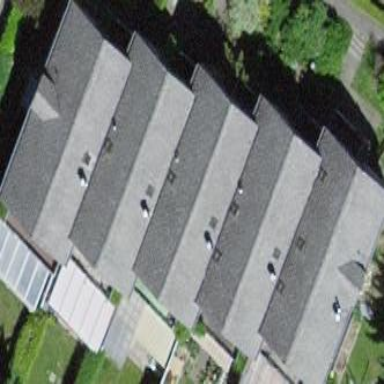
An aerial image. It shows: Terrace building.